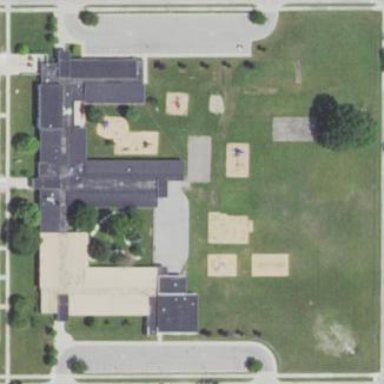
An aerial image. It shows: School.